Field crop: tomato
Growth stage: 2
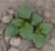
Species: solanum